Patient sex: M
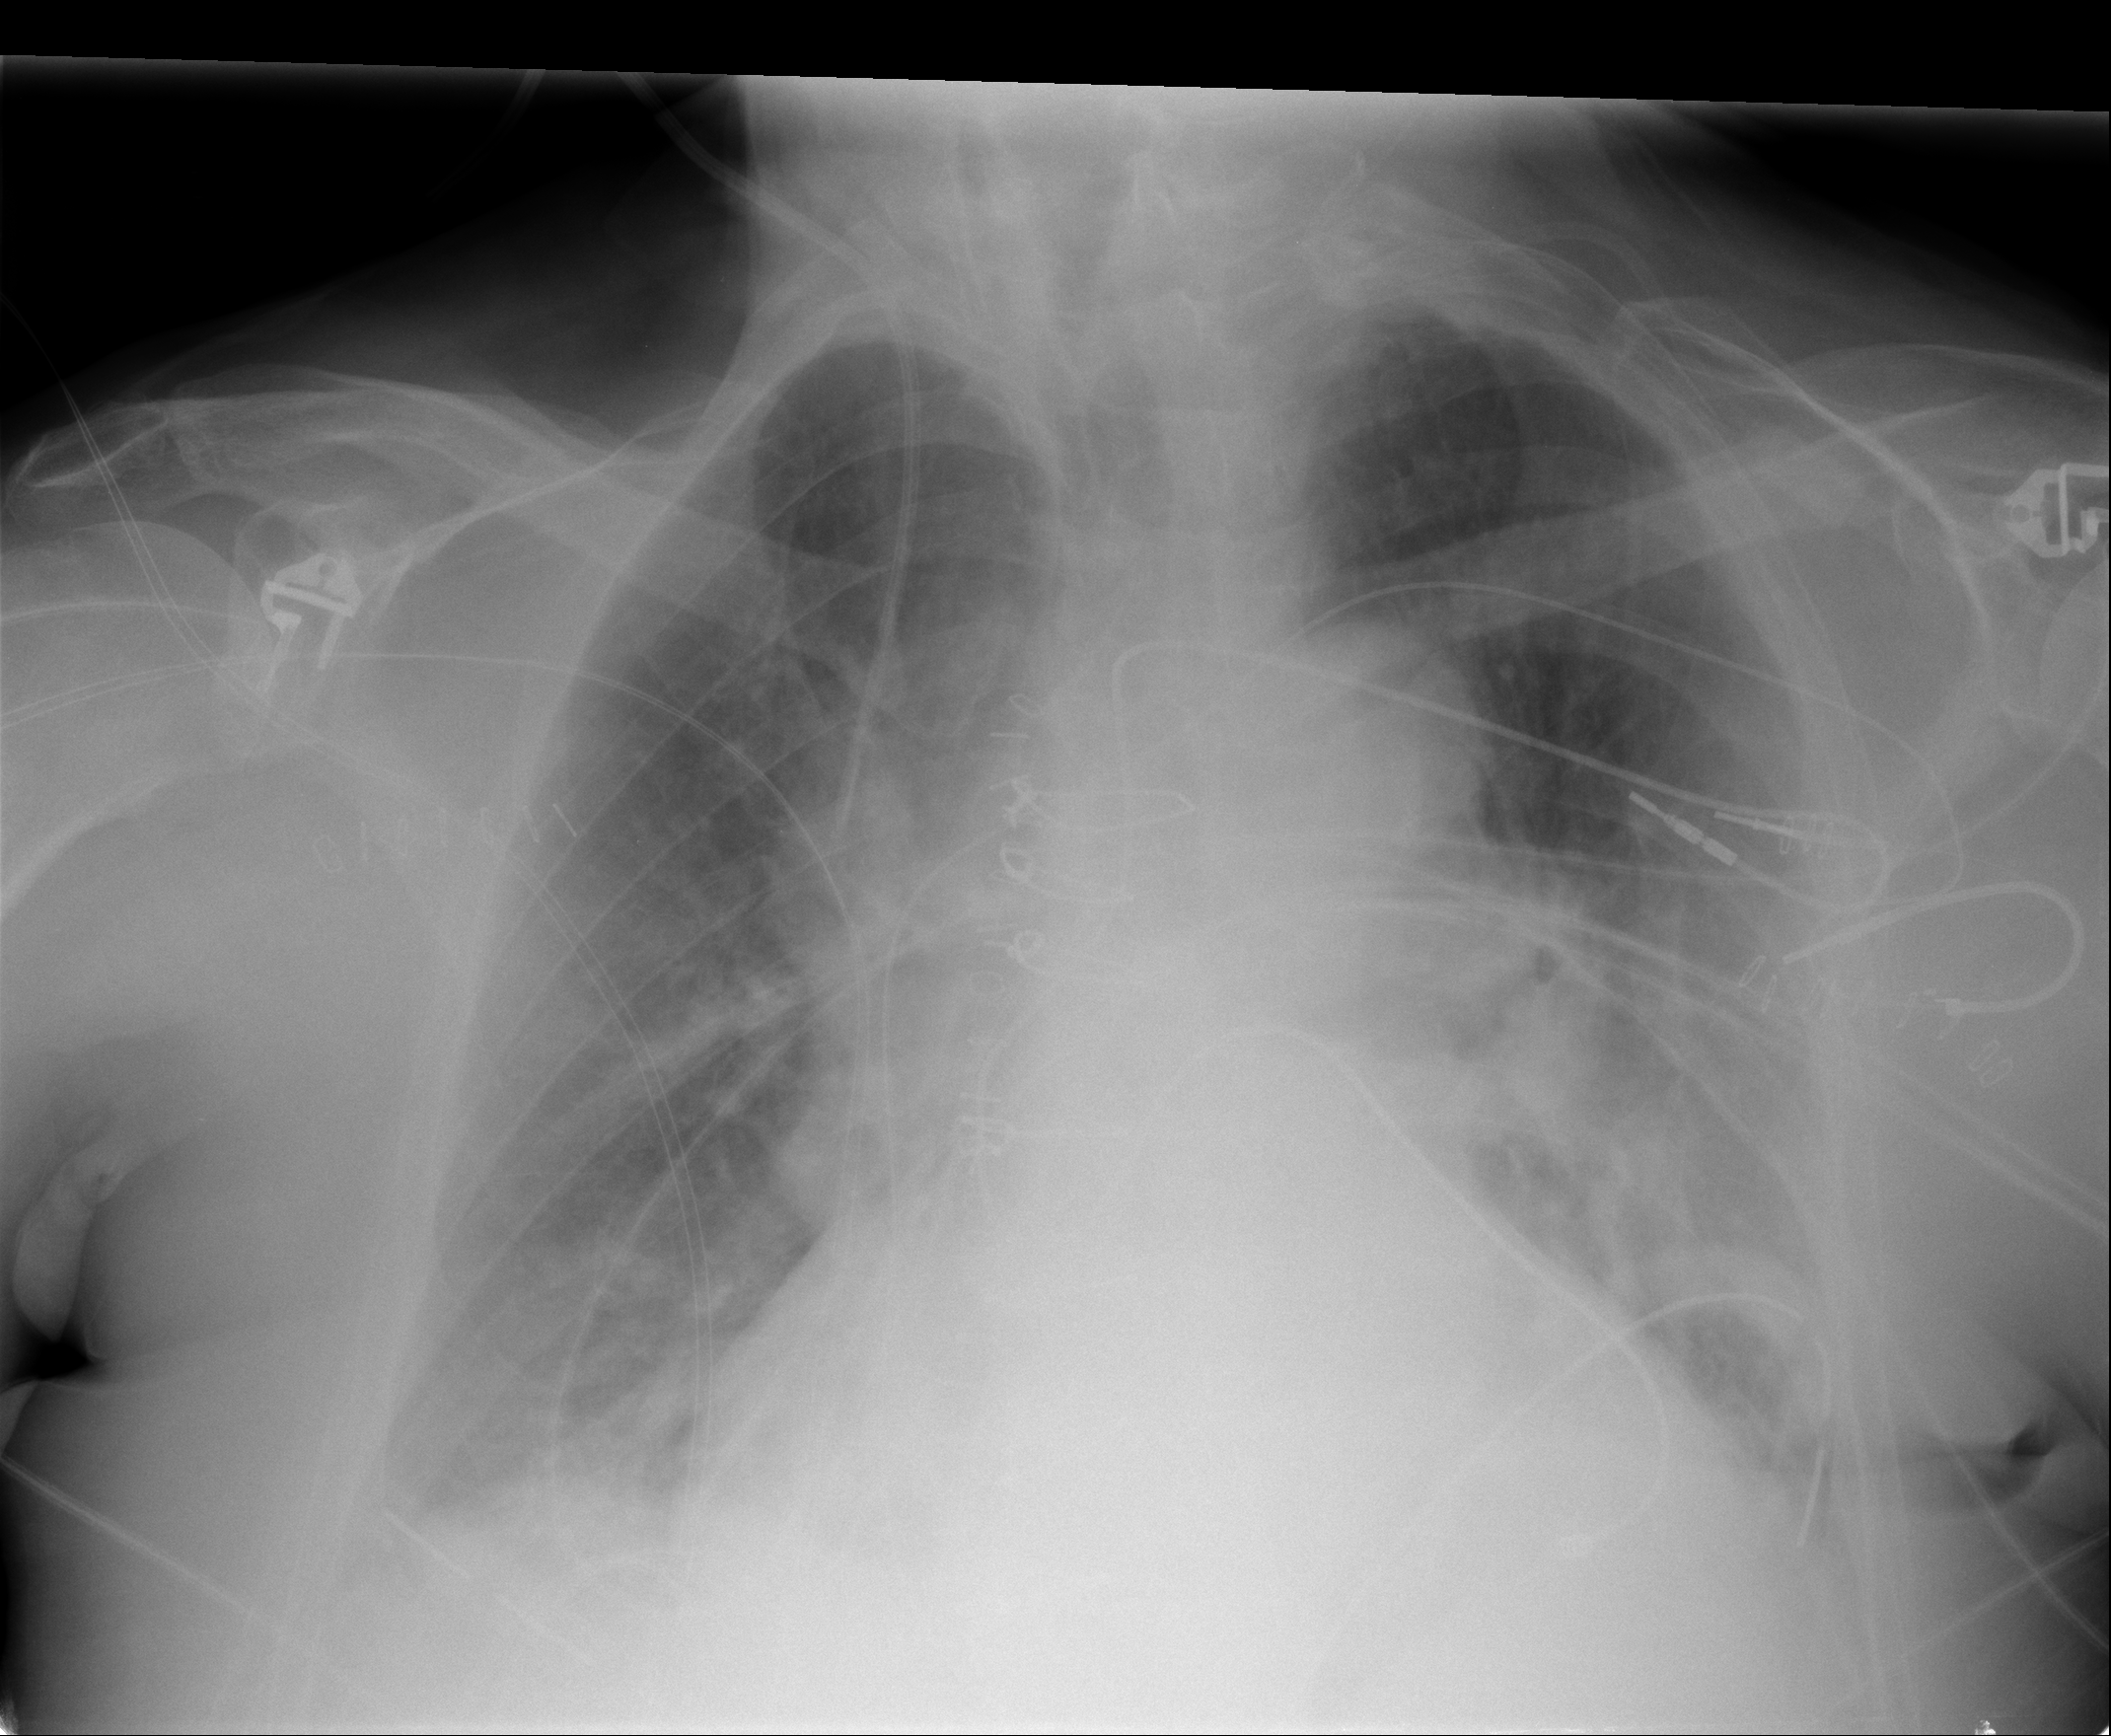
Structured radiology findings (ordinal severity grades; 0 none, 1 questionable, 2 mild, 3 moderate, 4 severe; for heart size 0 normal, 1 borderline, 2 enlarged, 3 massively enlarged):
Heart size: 2
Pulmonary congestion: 2
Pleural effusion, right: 1
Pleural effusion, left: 2
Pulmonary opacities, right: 2
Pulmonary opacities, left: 2
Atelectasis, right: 2
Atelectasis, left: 2